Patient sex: M
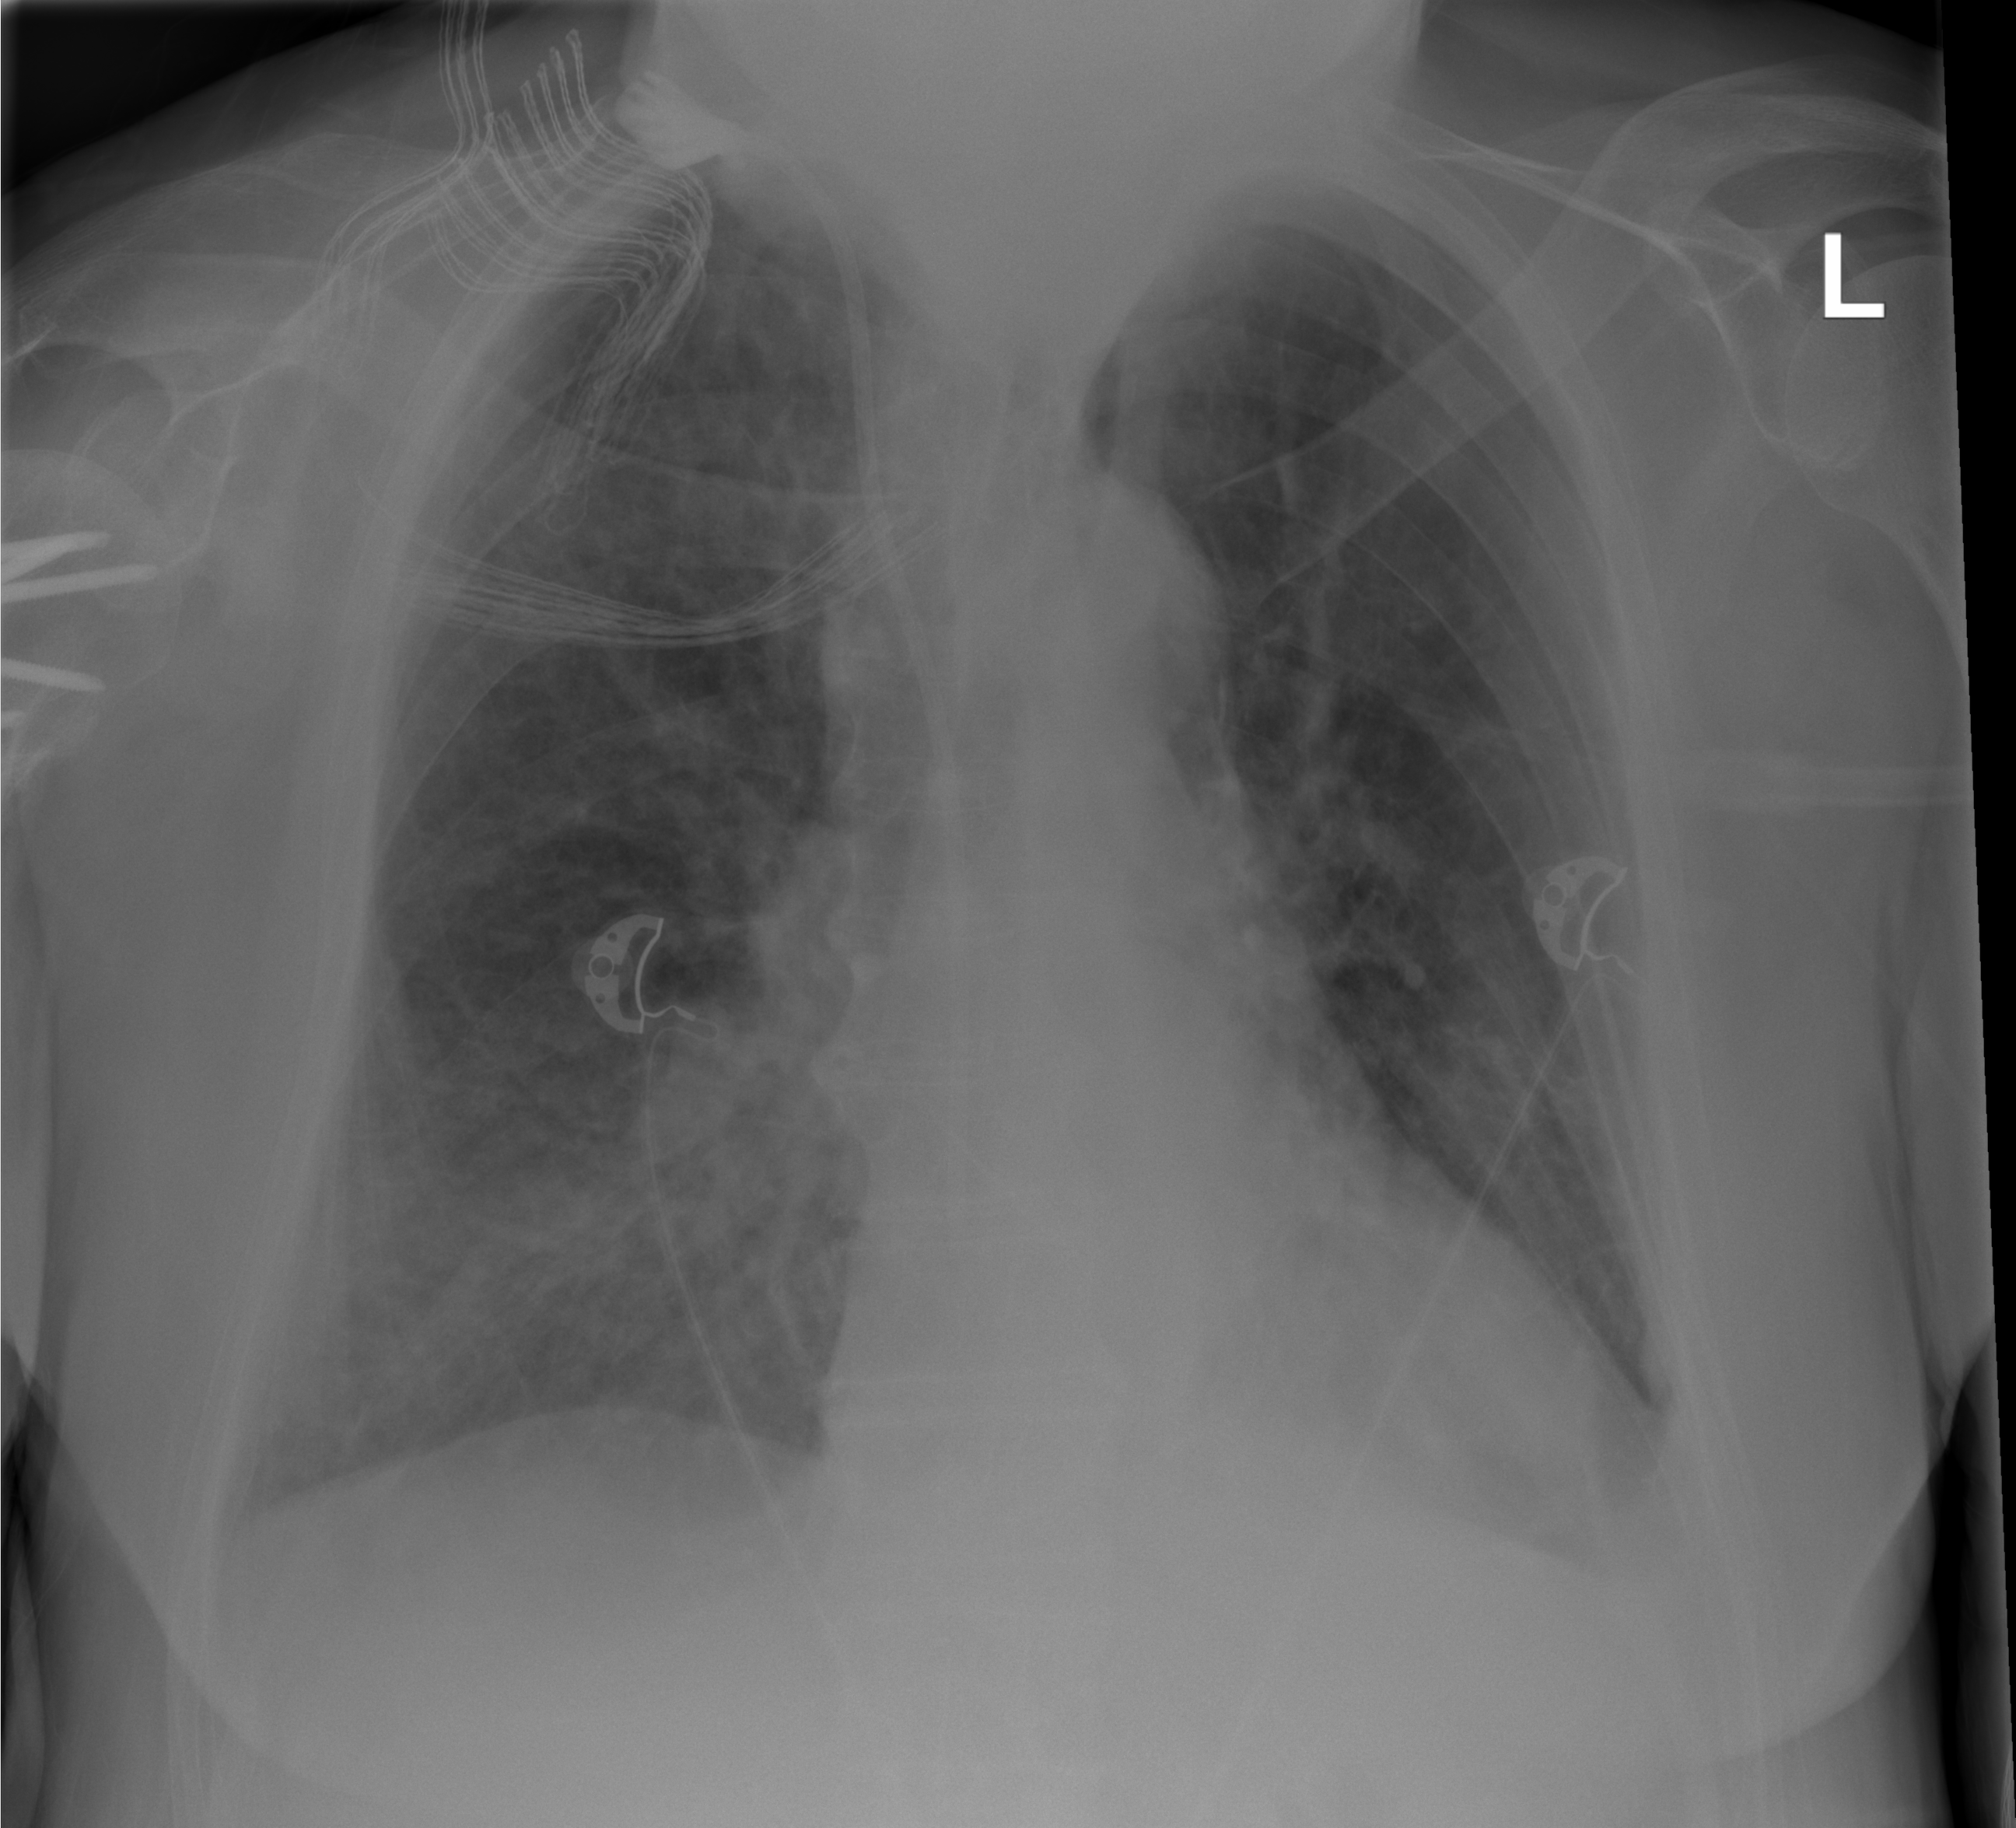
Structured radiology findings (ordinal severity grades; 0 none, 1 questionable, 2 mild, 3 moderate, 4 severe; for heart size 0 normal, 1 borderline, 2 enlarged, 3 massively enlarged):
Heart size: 1
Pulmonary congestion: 2
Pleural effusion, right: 2
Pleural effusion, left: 2
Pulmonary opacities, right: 3
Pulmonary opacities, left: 2
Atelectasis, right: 3
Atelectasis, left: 2